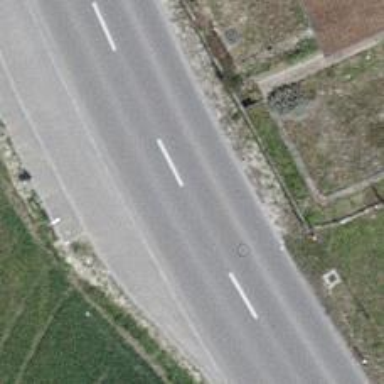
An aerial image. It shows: Tertiary road.